Question: I'm new to this area and was trying to run the following commands from jenkins:
'''
npm install
grunt quickStart
'''
So far I've a jenkins running on a window machine as a window service and I've also installed NodeJs plugin for jenkins.
However, I'm stuck and quit confused following instructions <URL>, its asking me to to add one or mode nodeJs installation and I could not find those setting and not even sure if I even need them in the first place.
Here is the bit that's asking me to do:

I cannot see this setting for the jenkins job I create. Is there an easy way to run those command in jenkins from a '.bat' or '.sh' script, a '.bat' would be recomended since I'm on window machine.
Note : I've already checked out a project using git in jenkins!!!
Thanks
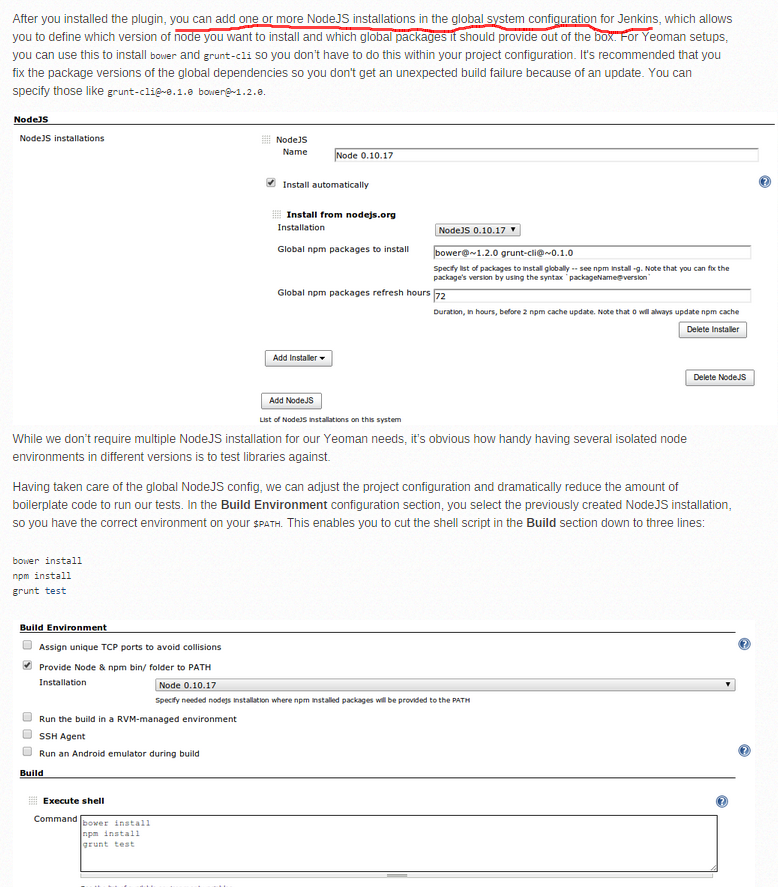
Answer: "
I don't think you need that I have pointed jenkins to the node installation folder an nothing more.., for this you go to Manage Jenkins->Configure System->NodeJS->NodeJS installations.. type in any name you like and point to where the node home folder is.

Once you have configure that in your jenkins configuration you should have that configuration available like so:

I'm sorry don't get what commands are you referring to...
so summarizing :
1. you have to tell jenkins where you have your node installation
2. use that configuration in your jobs
hope this helps...